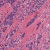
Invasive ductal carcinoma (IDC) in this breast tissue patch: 1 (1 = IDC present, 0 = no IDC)